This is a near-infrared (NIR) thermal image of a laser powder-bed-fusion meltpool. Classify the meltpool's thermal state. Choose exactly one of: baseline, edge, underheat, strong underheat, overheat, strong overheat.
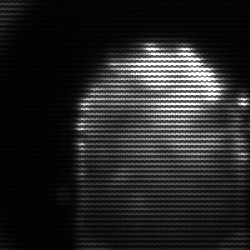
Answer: baseline